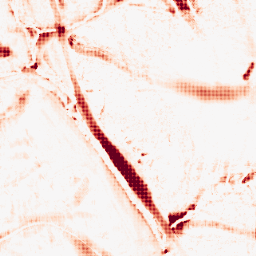
Category: morphological
Decomposition family: morphological_ellipse
Decomposition parameters: operation: opening
width: 30
height: 30
Upsampling method: sinc_hamming
Upsampling parameters: scale: 4
kernel_size: 4
Upsampling scale: 4